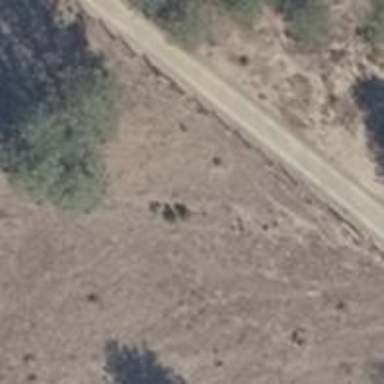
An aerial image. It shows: Sandy track road with grade3 tracktype.